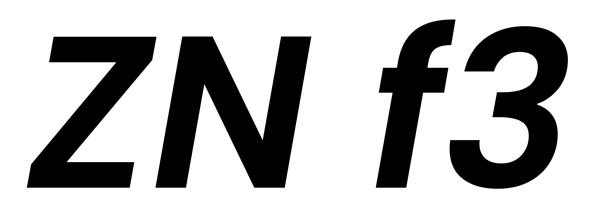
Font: Poppins-SemiBoldItalic